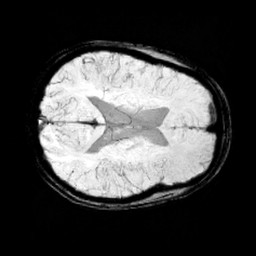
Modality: minIP
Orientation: axial
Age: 13
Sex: female
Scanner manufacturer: siemens
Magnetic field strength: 3 T
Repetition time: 0.027 s
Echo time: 0.02 s